Question: I'm fairly new to consuming webservices using SSL channel. After fairly good search I had found a way to perform SSL/HTTPS authentication using NSURLConnection delegate APIs. Following is the code snippet that does the actual authentication thing:
'''
- (void)connection:(NSURLConnection *)connection willSendRequestForAuthenticationChallenge:(NSURLAuthenticationChallenge *)challenge {
[self printLogToConsole:@"Authenticating...."];
[self printLogToConsole:[NSString stringWithFormat:@"
%@
", [challenge description]]];
NSLog(@"
serverTrust: %@
", [[challenge protectionSpace] serverTrust]);
/* Extract the server certificate for trust validation
*/
NSURLProtectionSpace *protectionSpace = [challenge protectionSpace];
assert(protectionSpace);
SecTrustRef trust = [protectionSpace serverTrust];
assert(trust);
CFRetain(trust); // Make sure this thing stays around until we're done with it
NSURLCredential *credential = [NSURLCredential credentialForTrust:trust];
/* On iOS
* we need to convert it to 'der' certificate. It can be done easily through Terminal as follows:
* $ openssl x509 -in certificate.pem -outform der -out rootcert.der
*/
NSString *path = [[NSBundle mainBundle] pathForResource:@"rootcert" ofType:@"der"];
assert(path);
NSData *data = [NSData dataWithContentsOfFile:path];
assert(data);
/* Set up the array of certificates, we will authenticate against and create credentials */
SecCertificateRef rtCertificate = SecCertificateCreateWithData(NULL, CFBridgingRetain(data));
const void *array[1] = { rtCertificate };
trustedCerts = CFArrayCreate(NULL, array, 1, &kCFTypeArrayCallBacks);
CFRelease(rtCertificate); // for completeness, really does not matter
/* Build up the trust anchor using our root cert */
int err;
SecTrustResultType trustResult = 0;
err = SecTrustSetAnchorCertificates(trust, trustedCerts);
if (err == noErr) {
err = SecTrustEvaluate(trust, &trustResult);
}
CFRelease(trust); // OK, now we're done with it
[self printLogToConsole:[NSString stringWithFormat:@"trustResult: %d
", trustResult]];
/* http://developer.apple.com/library/mac/#qa/qa1360/_index.html
*/
BOOL trusted = (err == noErr) && ((trustResult == kSecTrustResultProceed) || (trustResult == kSecTrustResultConfirm) || (trustResult == kSecTrustResultUnspecified));
// Return based on whether we decided to trust or not
if (trusted) {
[[challenge sender] useCredential:credential forAuthenticationChallenge:challenge];
[self printLogToConsole:@"Success! Trust validation successful."];
} else {
[self printLogToConsole:@"Failed! Trust evaluation failed for service root certificate.
"];
[[challenge sender] cancelAuthenticationChallenge:challenge];
}
'''
}
But I'm getting following error:
'''
2012-06-11 17:10:12.541 SecureLogin[3424:f803] Error during connection: Error Domain=NSURLErrorDomain Code=-1012 "The operation couldn't be completed. (NSURLErrorDomain error -1012.)" UserInfo=0x682c790 {NSErrorFailingURLKey=https://staging.esecure.url/authentication/signin/merchants, NSErrorFailingURLStringKey=https://staging.esecure.url/authentication/signin/merchants}
'''
I'm using the same certificate that I got from the server and converted it to 'der' format. I'm building app for iOS 5.x.
I'm not sure whether I'm missing out on something. Let me know of your suggestions.
Thanks.
After examining the certificate here how the output looks:

Let me know if there is something wrong.
Thanks.
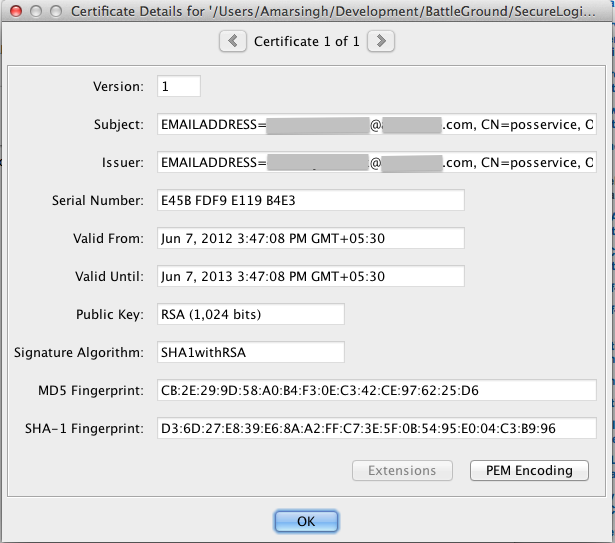
Answer: I did figure out how to resolve this issue.
I ended up comparing the client and server trust certificates, byte-by-byte. Although there could be another way to resolve such issues of self-signed certificate, but for this solution did work.
Here is how I'm doing comparison of the client and server certificates, byte-by-byte, using their CFData objects(you can also reference 'AdvancedURLConnections' example code provided by Apple):
'''
success = NO;
pServerCert = SecTrustGetLeafCertificate(trust);
if (clientCert != NULL) {
CFDataRef clientCertData;
CFDataRef serverCertData;
clientCertData = SecCertificateCopyData(clientCert);
serverCertData = SecCertificateCopyData(pServerCert);
assert(clientCertData != NULL);
assert(serverCertData != NULL);
success = CFEqual(clientCertData, serverCertData);
CFRelease(clientCertData);
CFRelease(serverCertData);
}
if (success) {
[[challenge sender] useCredential:credential forAuthenticationChallenge:challenge];
[self printLogToConsole:@"Success! Trust validation successful."];
} else {
[self printLogToConsole:@"Failed! Trust evaluation failed for service root certificate.
"];
[[challenge sender] cancelAuthenticationChallenge:challenge];
}
'''
Hope this will help someone, who is looking for solution of similar issue,
Thanks.